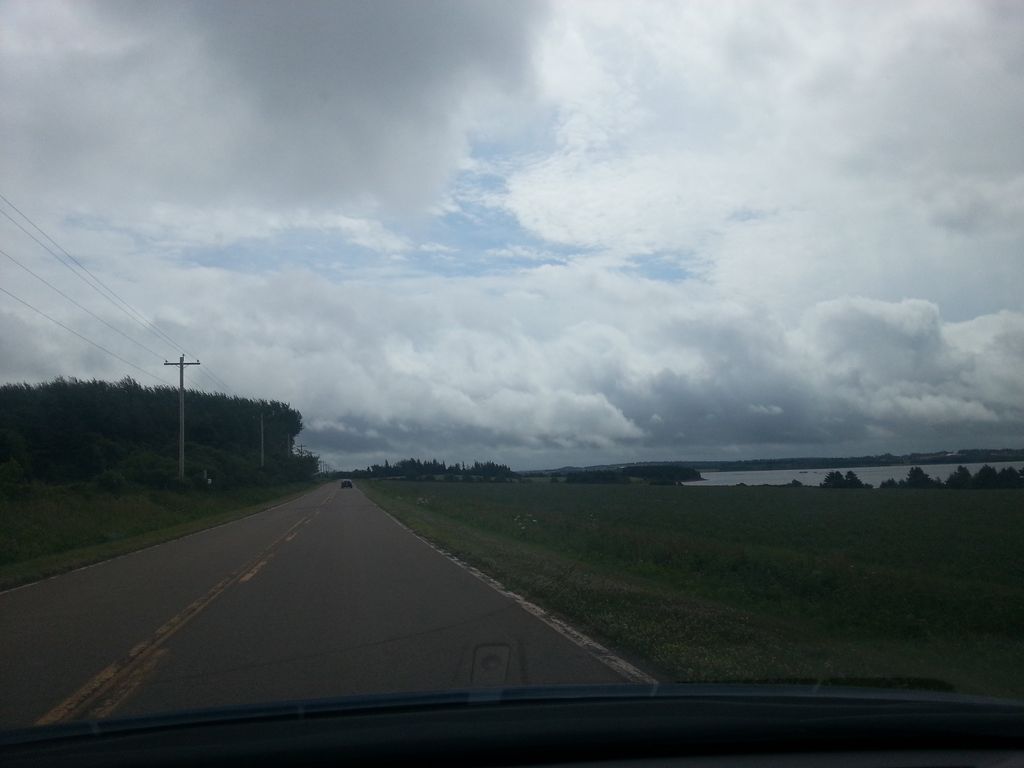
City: charlottetown